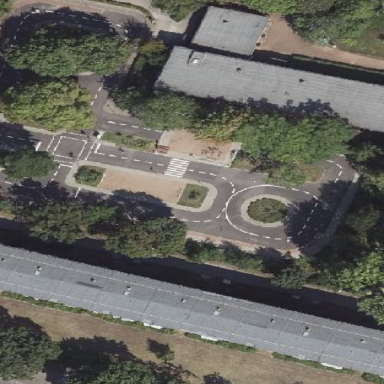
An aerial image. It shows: Traffic park specifically designed for children.